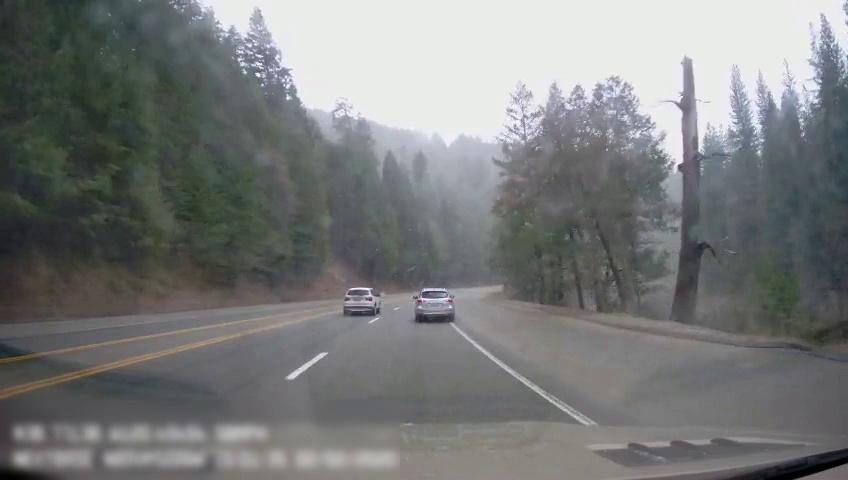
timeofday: Day
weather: Cloudy
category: Drivable Space
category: Vehicles | SUV
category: Vehicles | SUV
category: Lanes | Opposite Lane
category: Lanes | Current Lane
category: Lanes | Current Lane
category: Lanes | Opposite Lane
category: Lanes | Alternate Lane
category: Lanes | Alternate Lane
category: Lanes | Alternate Lane